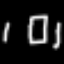
Label: square